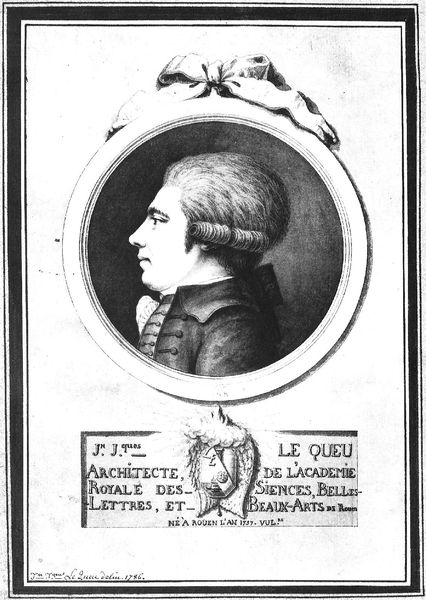
Titel: Selbstportrait
Künstler: Jean Jaques Lequeu
Schlagwörter: mann, grau, nase, ohr, profil, schwarz, weiss, schleife, barock, rahmen, bild, bildnis, portrait, porträt, auge, haare, blatt, locke, locken, rund, perücke, schrift, graphik, rand, medaillon, druck, druckgraphik, lithographie, radierung, text, wappen, herzog, akademie, perrücke, architekt, mozart, prfil, krgen, le queu, jacques le queu